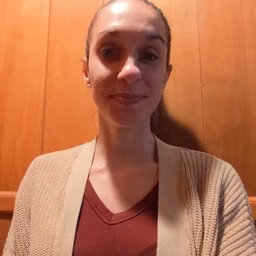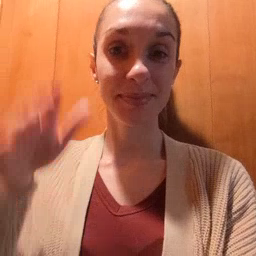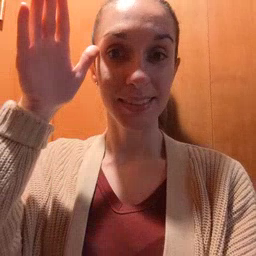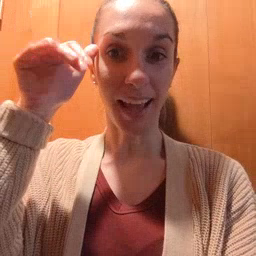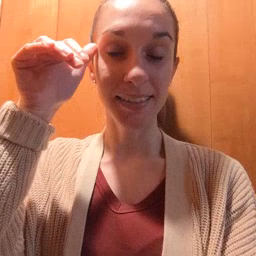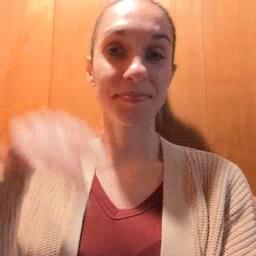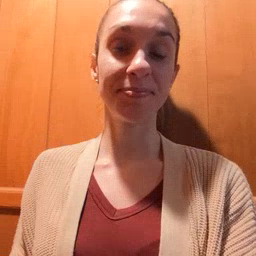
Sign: donkey